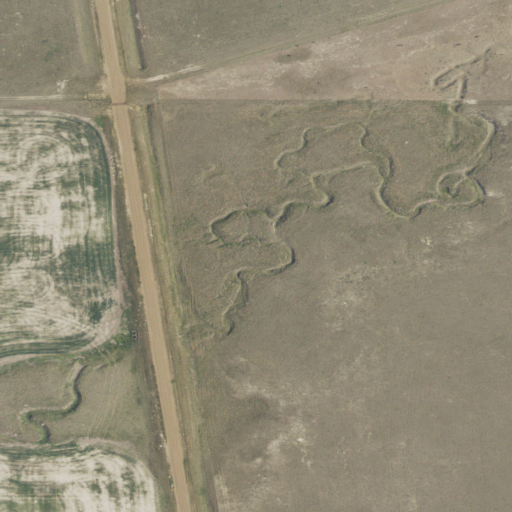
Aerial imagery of valley in Montana named Sleepy Hollow containing grassland, cultivated crops, shrub, and open development